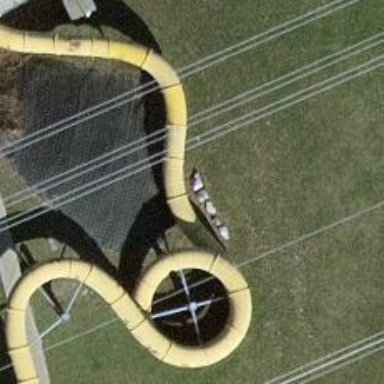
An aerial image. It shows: Ditch with water slide attraction.